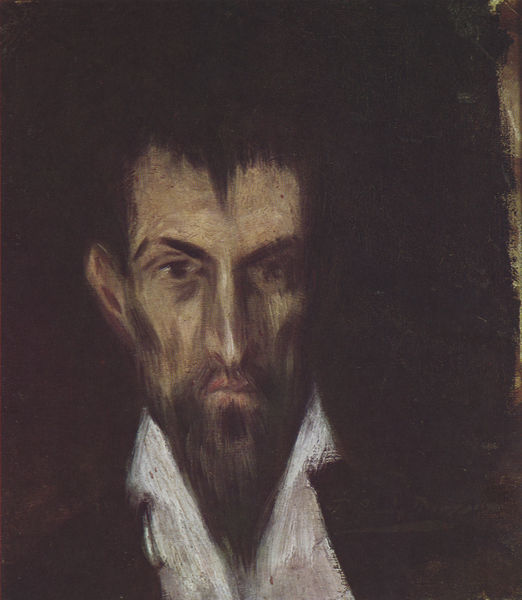
Titel: Männerkopf nach Art des El Greco
Künstler: Pablo Ruiz Picasso
Standort: Barcelona
Institution: Museo Picasso
Schlagwörter: dunkel, gemälde, mann, schatten, weiß, kirchner, ocker, braun, grau, haar, hell, hintergrund, licht, mund, nase, ohr, schwarz, stirn, blick, expressionismus, bart, hemd, jung, augen, blass, bärtig, gesicht, inkarnat, kragen, lang, mensch, vollbart, bildnis, herr, portrait, porträt, öl, auge, en face, lippen, ohren, rosa, wangen, düster, violett, van gogh, ausdruck, spitz, asketisch, detail, schmal, finster, starr, kinnbart, ziegenbart, geschlossen, blind, gogh, munch, selbstbildnis, mürrisch, fragment, gekämmt, eingefallen, manierismus, el greco, nasenflügel, vincent, proportionen, verzerrt, aufgesteckt, bärtiger, nasenrücken, verlängert, stränen